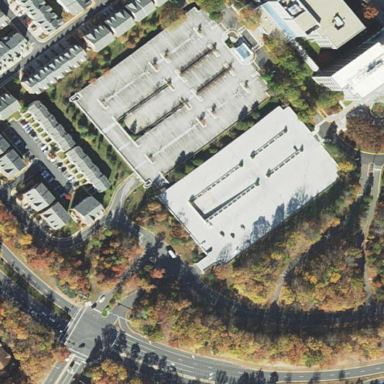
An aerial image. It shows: Multi-storey parking building.